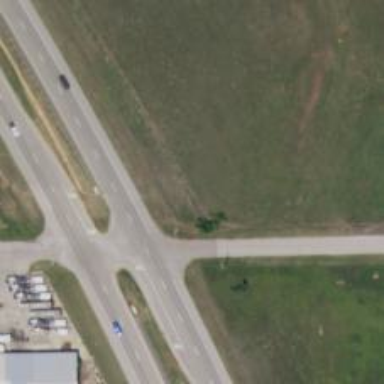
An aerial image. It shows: Road with stop sign.